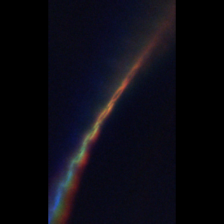
Taxon: Psuedo-nitzschia
Group: Diatoms